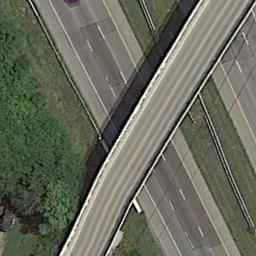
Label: overpass